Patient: sex M, age 47
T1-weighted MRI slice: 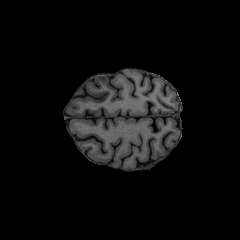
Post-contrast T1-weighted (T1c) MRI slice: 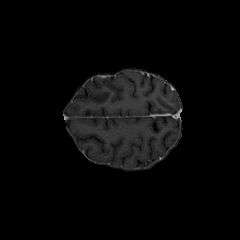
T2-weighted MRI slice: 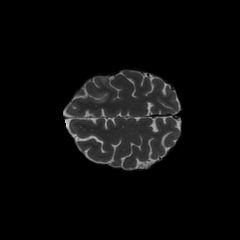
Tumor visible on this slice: yes
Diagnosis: Glioblastoma, IDH-wildtype
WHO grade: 4